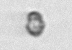
Label: Heterocapsa_rotundata